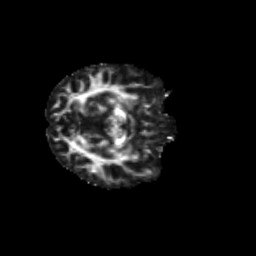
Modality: FA
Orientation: axial
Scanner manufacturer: siemens
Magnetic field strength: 3 T
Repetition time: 9.2 s
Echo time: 0.084 s